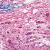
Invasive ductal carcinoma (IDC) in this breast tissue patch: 0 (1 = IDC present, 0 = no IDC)